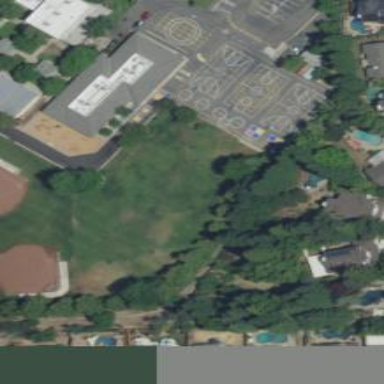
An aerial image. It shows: Playground area for leisure land.